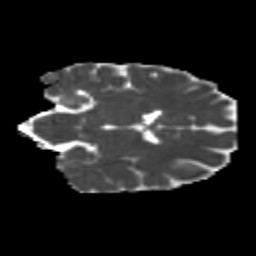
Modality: MD
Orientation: coronal
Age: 21
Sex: female
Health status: healthy
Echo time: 0.074 s